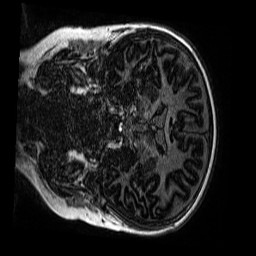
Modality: MP2RAGE
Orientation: coronal
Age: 11
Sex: male
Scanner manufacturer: siemens
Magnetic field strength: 3 T
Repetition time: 4 s
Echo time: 0.00299 s